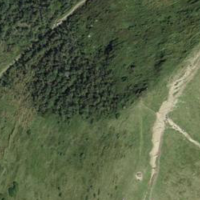
EUNIS habitat code: 32
Species observed at this site:
Euphrasia alpina